Question: How can I create a menu navigation that will be hidden on load, but will show when the user hovers over a button?
So for better understanding I did a simple preview how I want:

I know how to create a '<div>' with the menu the, only thing that I need to know is how to create the show/hide interaction with the mouse cursor.
What language do I need to use? Please tell me how can I create this. What should I search on the internet to create this? I'm not looking for complete code, just a small example or a pointer in the right direction.
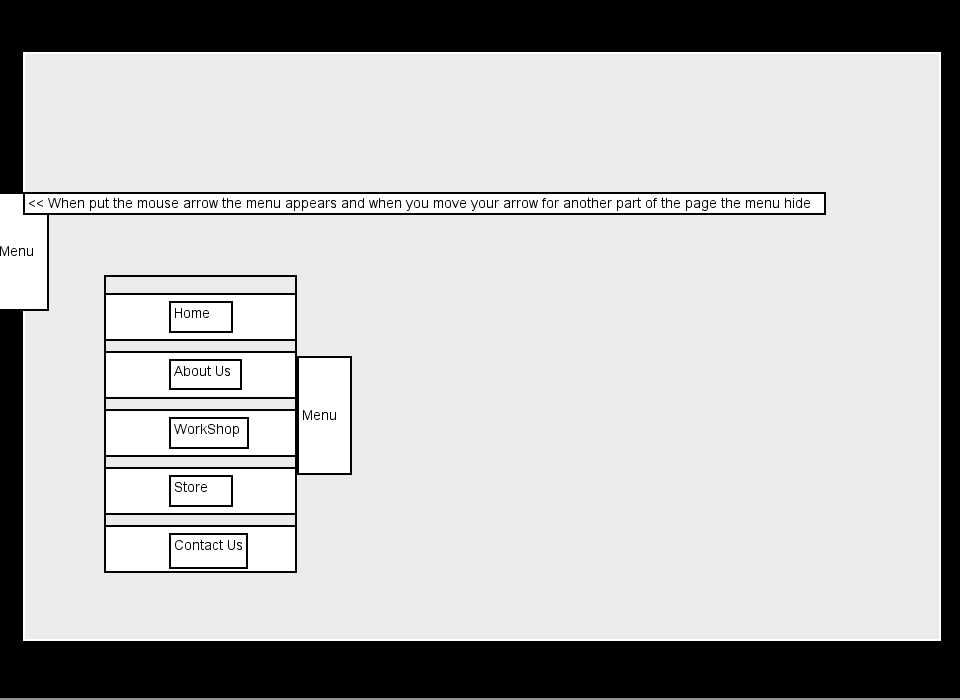
Answer: I'd go with javascript.... Here is 2 links <URL>
<URL>
Pretty sure you are looking for these events ;)